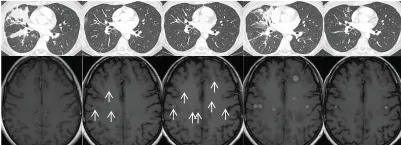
Case 1: timeline illustrating the changes in therapeutic regimen in correlation with molecular and radiological findings. FISH, fluorescence in situ hybridization; dPCR, digital polymerase chain reaction; TTF, time to treatment failure; Mo. , months; ctDNA, circulating tumor DNA; IHC, immunohistochemestry; NGS, next-generation sequencing; Brigatinib 180, brigatinib with a 180-mg daily dose regimen; B240, brigatinib with a 240-mg daily dose regimen; A+O, combined treatment with alectinib and osimertinib. In red, the treatments used when EGFR resistance mutation was identified.
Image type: radiology (mri)